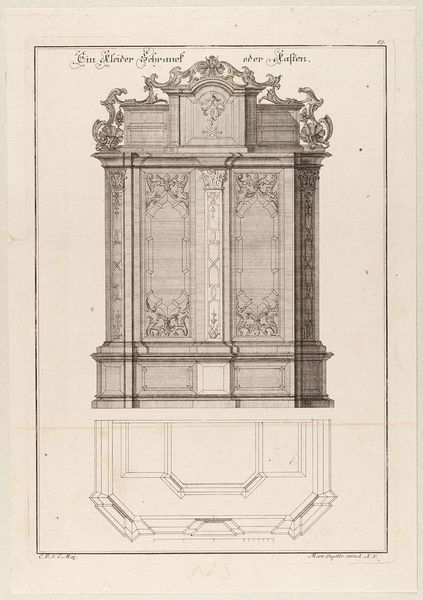
Titel: Grund- und Aufriss eines Schrankes
Künstler: Martin Engelbrecht
Standort: Hamburg
Institution: Museum für Kunst und Gewerbe Hamburg
Schlagwörter: schrank, grafik, graphik, fotografie, photographie, druckgraphik, druckgrafik, stich, kunstgewerbe, laubwerk, blattwerk, kupferstich, kunsthandwerk, hausrat, kleiderschrank, bandelwerk, reproduktionen, industriedesign, druckerzeugnisse, möbel, ornamentstich, vorlageblätter